Aerial crown-view tile of a tropical tree (Barro Colorado Island, Panama), acquired 20250124:
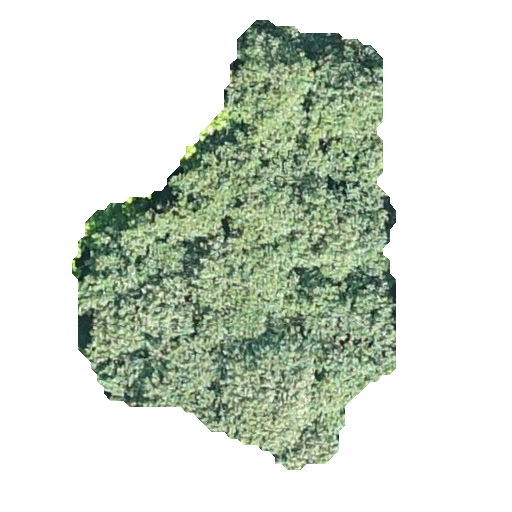
Species: Hieronyma alchorneoides
GBIF accepted scientific name: Hieronyma alchorneoides
Crown area: 144.049 m²